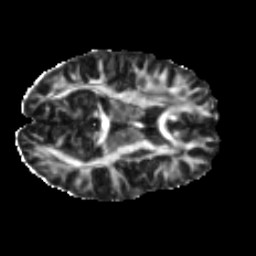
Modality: FA
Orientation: axial
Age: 30
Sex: male
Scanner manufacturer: ge
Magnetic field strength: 3 T
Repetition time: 7.8 s
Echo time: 0.0609 s